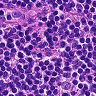
Metastatic tissue present: no